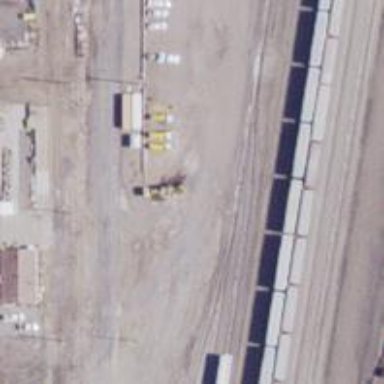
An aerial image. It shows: Railway yard used for servicing trains.